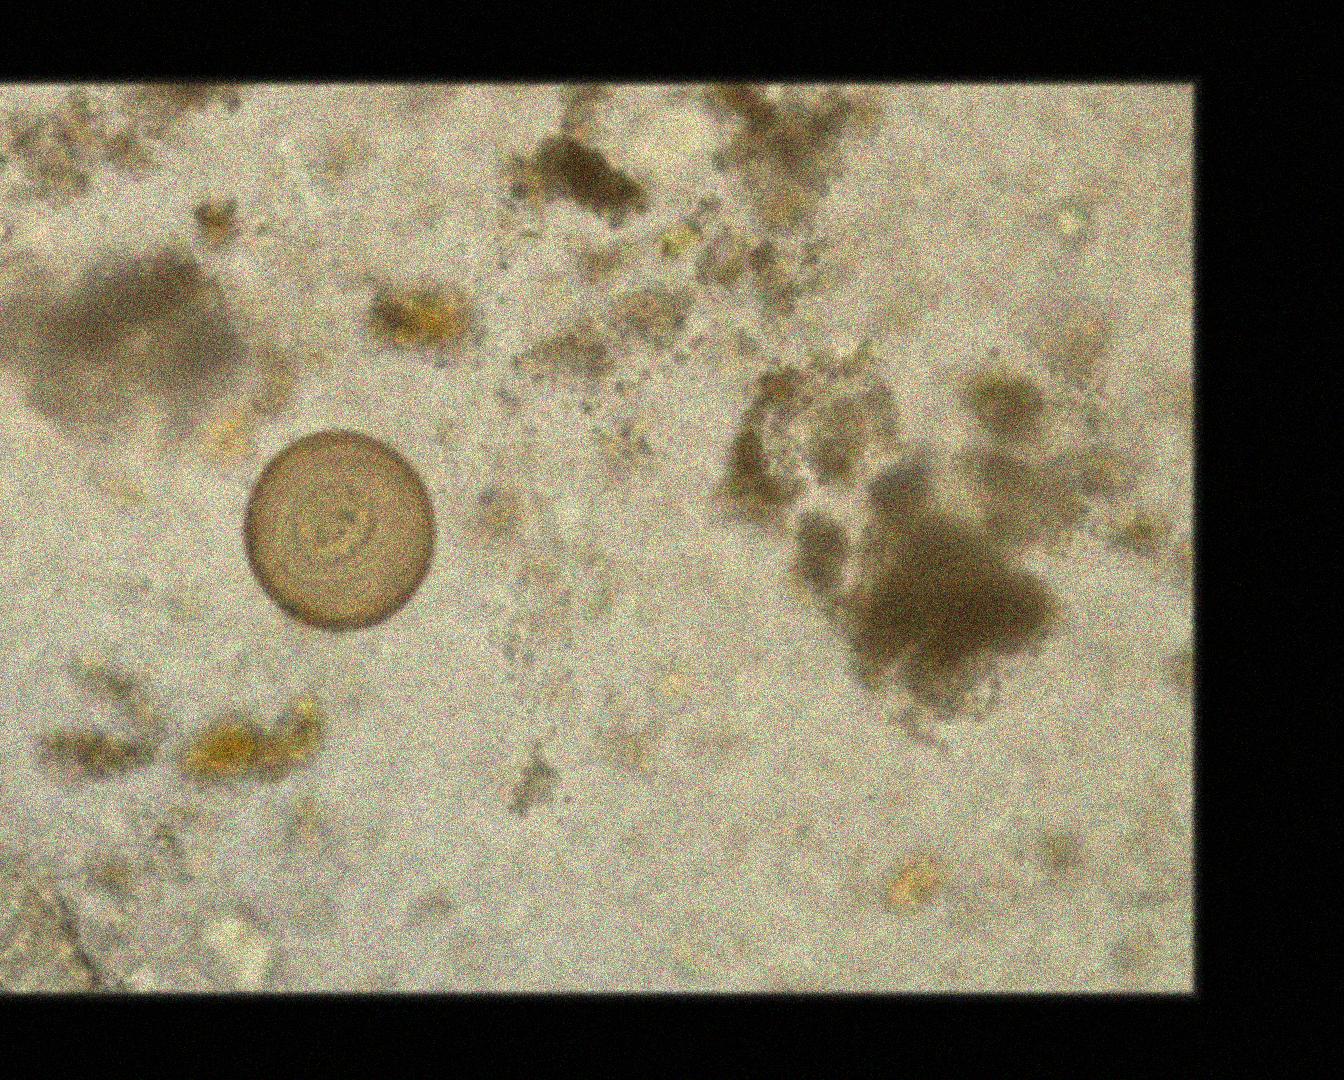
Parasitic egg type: Hymenolepis diminuta